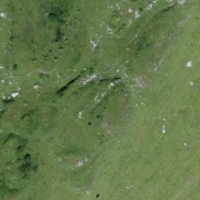
EUNIS habitat code: 23
Species observed at this site:
Gymnadenia conopsea